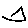
Label: triangle